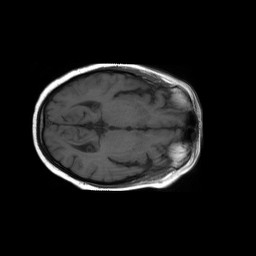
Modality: T1w
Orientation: axial
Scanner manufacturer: philips
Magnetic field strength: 1.5 T
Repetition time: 0.5456 s
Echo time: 0.011 s